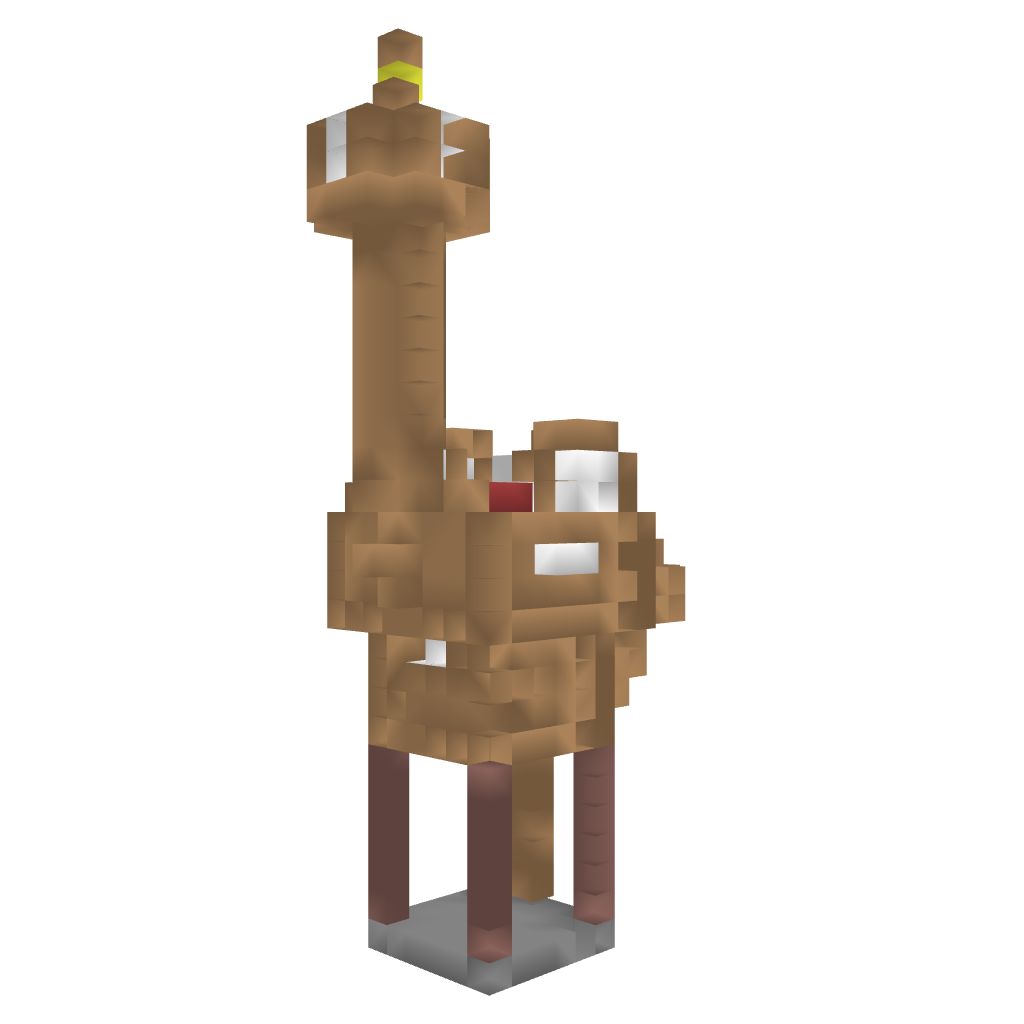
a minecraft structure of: Tall House bad low quality